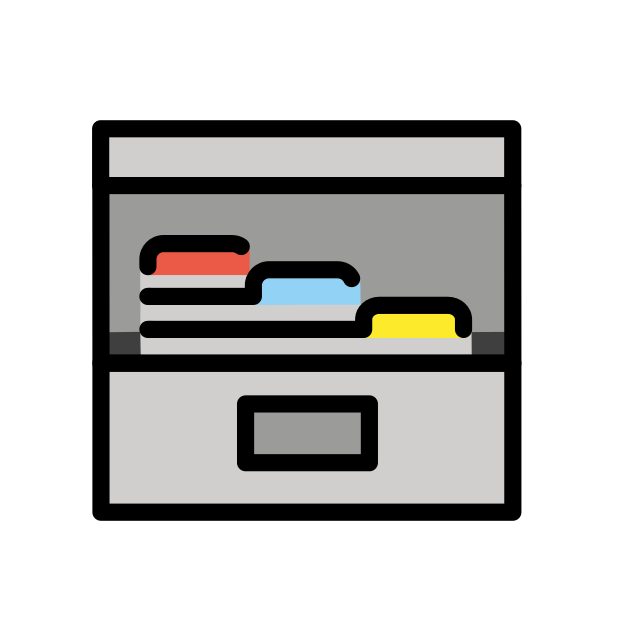
Emoji: 🗃
Name: card file box
Unicode: 0x1f5c3